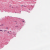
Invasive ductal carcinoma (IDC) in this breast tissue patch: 0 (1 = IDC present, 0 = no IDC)